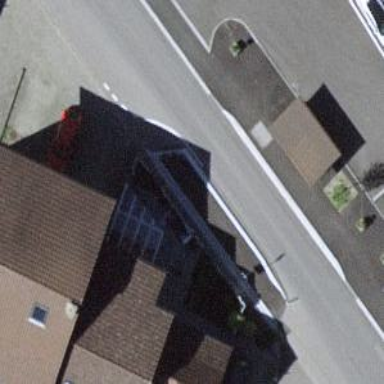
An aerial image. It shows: Bus stop with designated stop position for public transport.